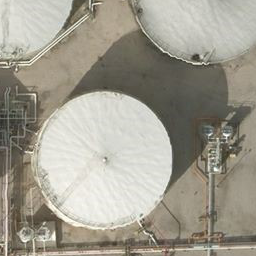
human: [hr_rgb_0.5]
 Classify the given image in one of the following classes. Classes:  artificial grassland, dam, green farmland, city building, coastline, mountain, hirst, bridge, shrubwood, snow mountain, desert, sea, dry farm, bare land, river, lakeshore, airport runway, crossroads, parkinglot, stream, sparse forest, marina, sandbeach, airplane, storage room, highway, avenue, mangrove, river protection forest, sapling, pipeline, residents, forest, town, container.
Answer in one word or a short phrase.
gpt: storage room